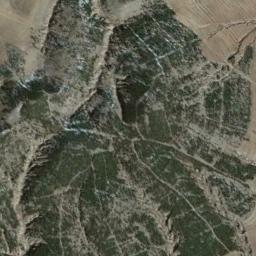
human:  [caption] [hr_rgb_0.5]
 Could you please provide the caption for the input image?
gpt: The mountain consists of some ridges and valleys and is covered with some vegetation .

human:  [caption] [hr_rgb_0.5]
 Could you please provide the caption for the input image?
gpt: The mountain is full of bare land with some green plants .

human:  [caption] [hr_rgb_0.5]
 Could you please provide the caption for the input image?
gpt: There is not the even mountain .

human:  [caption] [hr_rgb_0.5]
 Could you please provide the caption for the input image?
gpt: There is a cliff in the mountains .

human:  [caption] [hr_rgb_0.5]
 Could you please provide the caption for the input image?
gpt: There are some green land on the mountain .